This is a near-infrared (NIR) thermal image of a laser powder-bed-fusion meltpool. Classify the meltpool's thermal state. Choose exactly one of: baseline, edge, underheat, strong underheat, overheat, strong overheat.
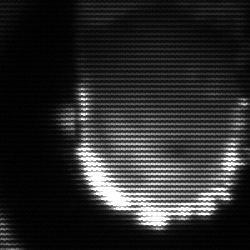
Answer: baseline